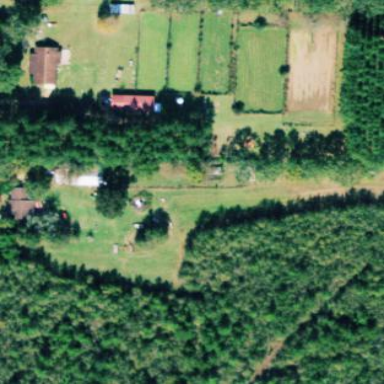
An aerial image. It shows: Farmyard area.